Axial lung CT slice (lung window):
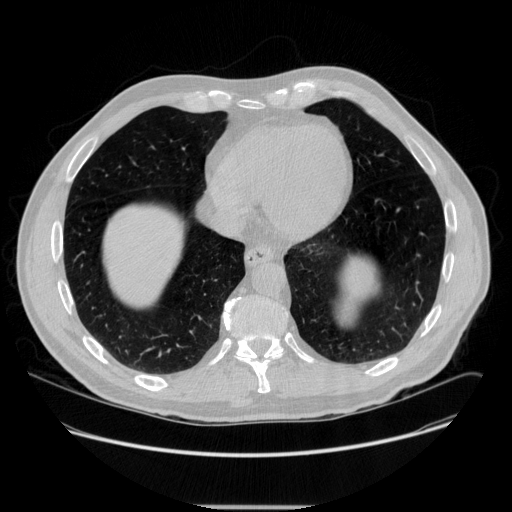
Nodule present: no